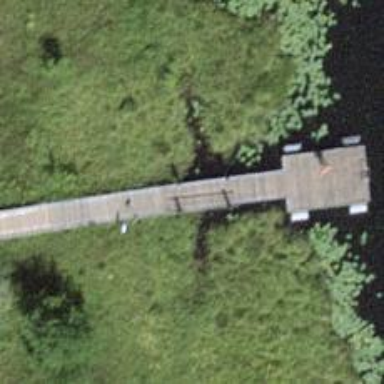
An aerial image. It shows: Boardwalk path crossing over the road.